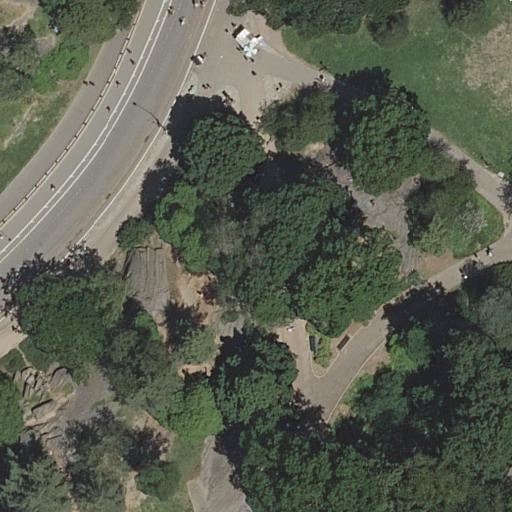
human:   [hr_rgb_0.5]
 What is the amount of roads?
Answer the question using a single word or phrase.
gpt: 7

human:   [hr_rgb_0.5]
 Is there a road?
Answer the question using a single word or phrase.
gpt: yes

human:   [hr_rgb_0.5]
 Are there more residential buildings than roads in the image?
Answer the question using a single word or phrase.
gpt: no

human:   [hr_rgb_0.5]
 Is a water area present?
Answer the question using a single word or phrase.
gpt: no

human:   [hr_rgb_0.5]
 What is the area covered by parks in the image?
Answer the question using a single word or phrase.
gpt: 10625m2

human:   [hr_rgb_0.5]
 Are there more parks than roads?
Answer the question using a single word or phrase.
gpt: no

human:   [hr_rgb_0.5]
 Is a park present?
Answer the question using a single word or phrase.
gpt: yes

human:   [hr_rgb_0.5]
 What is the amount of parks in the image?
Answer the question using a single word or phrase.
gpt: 1

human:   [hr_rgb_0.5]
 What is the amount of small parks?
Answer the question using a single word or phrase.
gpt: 0

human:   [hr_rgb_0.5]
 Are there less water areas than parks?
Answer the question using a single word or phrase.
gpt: yes

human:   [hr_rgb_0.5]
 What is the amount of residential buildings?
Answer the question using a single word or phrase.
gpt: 0

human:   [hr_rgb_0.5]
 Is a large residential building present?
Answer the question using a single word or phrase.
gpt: no

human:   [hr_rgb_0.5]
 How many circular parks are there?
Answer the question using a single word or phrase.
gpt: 0

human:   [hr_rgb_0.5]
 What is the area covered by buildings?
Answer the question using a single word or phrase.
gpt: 0m2

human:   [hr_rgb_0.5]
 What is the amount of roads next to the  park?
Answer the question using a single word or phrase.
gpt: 7

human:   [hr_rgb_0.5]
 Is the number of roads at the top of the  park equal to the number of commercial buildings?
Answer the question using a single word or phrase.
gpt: yes

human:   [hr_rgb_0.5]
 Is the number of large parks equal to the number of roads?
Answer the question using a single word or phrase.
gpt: no

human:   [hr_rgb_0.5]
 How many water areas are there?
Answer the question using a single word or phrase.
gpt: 0

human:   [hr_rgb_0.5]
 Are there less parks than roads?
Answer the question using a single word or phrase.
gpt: yes

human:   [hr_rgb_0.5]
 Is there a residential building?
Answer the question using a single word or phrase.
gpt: no

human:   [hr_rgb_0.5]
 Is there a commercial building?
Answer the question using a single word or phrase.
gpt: no

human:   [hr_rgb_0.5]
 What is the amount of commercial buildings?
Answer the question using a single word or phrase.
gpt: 0

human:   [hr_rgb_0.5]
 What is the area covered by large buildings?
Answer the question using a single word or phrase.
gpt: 0m2

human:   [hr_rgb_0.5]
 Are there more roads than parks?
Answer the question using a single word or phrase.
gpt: yes

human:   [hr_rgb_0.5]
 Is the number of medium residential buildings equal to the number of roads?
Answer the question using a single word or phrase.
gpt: no

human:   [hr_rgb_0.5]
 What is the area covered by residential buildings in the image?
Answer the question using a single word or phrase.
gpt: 0m2

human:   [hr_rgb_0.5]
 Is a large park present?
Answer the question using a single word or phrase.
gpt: yes

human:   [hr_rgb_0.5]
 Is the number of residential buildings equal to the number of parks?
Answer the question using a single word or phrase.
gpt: no

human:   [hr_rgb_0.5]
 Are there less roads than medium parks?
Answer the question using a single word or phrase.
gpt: no

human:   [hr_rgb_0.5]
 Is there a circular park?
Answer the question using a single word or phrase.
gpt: no

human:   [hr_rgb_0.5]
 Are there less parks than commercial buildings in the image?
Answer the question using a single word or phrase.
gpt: no

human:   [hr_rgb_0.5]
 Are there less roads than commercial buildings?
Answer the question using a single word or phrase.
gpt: no

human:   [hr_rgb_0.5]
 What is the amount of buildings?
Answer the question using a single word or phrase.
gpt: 0

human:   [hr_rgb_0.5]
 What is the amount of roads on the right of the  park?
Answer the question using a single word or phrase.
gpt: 7

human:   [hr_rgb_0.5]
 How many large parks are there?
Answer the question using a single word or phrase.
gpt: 1

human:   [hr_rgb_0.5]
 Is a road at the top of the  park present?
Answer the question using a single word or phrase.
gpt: no

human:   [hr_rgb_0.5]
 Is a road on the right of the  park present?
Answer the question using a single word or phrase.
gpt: yes

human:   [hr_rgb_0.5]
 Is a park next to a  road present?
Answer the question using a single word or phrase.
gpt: yes

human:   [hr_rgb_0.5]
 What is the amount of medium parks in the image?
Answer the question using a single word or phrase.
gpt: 0

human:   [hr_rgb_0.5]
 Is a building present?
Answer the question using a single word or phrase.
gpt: no

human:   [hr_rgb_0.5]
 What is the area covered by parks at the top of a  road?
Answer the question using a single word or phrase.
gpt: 10625m2

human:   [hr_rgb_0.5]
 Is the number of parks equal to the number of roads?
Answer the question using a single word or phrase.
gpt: no

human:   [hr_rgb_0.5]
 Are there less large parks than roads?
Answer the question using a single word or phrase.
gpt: yes

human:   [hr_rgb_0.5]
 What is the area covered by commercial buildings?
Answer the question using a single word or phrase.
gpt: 0m2

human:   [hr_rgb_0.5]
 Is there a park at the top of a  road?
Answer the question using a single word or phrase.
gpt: yes

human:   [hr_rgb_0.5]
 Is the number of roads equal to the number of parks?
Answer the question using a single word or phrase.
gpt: no

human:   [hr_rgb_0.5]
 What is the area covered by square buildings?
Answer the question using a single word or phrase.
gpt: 0m2

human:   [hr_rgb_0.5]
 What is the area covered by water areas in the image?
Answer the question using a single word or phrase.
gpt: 0m2

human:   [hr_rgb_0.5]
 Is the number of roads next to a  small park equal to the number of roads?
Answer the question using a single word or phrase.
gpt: no

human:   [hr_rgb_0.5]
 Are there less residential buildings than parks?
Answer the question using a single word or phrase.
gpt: yes

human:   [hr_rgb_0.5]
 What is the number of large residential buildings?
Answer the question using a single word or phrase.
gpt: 0

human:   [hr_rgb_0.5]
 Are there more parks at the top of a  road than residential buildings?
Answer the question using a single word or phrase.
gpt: yes

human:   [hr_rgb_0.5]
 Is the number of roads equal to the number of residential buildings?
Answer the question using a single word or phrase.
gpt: no

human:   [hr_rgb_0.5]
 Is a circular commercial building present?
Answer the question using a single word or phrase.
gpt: no

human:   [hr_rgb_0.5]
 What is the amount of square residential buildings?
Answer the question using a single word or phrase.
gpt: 0

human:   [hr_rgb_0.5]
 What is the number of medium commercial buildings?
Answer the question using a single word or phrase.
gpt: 0

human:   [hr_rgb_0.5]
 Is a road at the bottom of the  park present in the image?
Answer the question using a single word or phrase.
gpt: yes

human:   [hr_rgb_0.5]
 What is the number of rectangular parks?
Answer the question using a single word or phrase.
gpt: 1

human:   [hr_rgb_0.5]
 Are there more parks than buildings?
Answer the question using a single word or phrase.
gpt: yes

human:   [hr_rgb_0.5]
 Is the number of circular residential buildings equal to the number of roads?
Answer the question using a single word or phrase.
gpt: no

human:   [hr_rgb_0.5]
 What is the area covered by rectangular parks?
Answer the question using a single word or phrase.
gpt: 10625m2

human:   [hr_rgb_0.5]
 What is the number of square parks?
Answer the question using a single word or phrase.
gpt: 0

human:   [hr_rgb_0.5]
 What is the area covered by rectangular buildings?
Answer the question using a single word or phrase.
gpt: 0m2

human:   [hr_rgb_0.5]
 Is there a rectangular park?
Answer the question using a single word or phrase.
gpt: yes